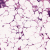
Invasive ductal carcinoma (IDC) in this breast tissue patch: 1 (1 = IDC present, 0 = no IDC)